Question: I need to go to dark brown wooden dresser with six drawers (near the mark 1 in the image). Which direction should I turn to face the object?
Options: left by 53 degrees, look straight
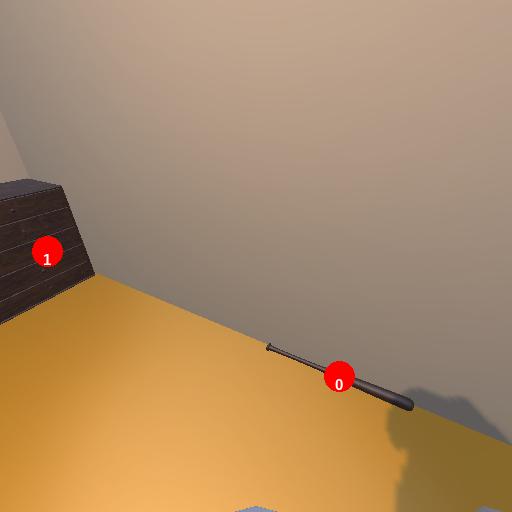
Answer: left by 53 degrees